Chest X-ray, AP view. Patient: 56 years old, sex M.
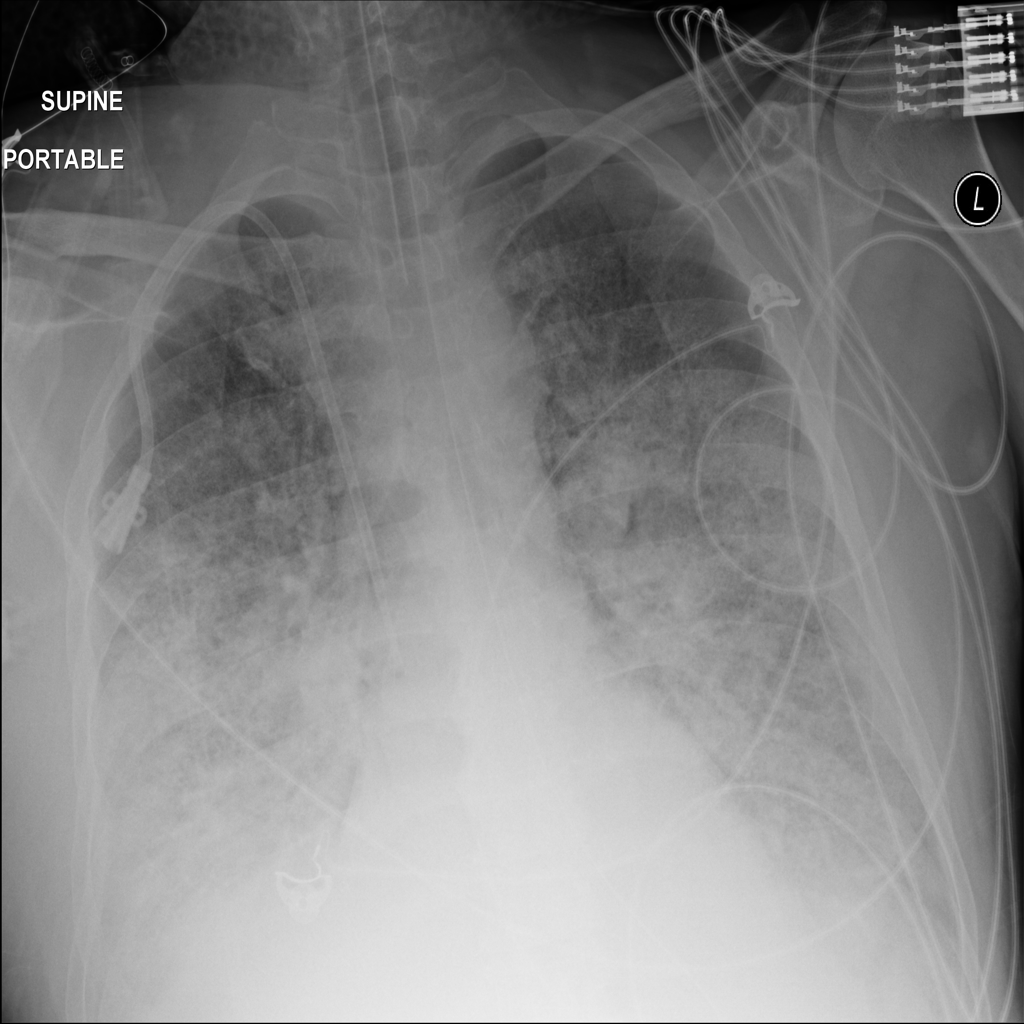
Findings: Effusion